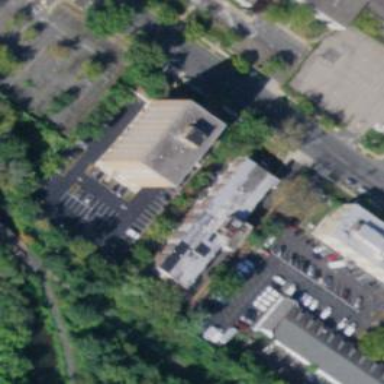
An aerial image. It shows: Nursing home building.